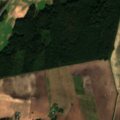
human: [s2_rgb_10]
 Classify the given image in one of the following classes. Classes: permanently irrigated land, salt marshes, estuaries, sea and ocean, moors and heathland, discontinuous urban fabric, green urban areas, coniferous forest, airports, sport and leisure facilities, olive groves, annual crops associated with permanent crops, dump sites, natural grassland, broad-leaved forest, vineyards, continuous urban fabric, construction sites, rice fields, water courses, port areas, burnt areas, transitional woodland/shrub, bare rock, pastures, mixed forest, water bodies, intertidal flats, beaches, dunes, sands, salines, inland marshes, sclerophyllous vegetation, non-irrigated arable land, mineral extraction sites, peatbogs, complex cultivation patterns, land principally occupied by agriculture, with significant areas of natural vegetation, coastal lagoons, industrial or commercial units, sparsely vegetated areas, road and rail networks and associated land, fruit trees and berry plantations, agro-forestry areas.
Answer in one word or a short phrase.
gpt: non-irrigated arable land, complex cultivation patterns, broad-leaved forest, mixed forest, transitional woodland/shrub